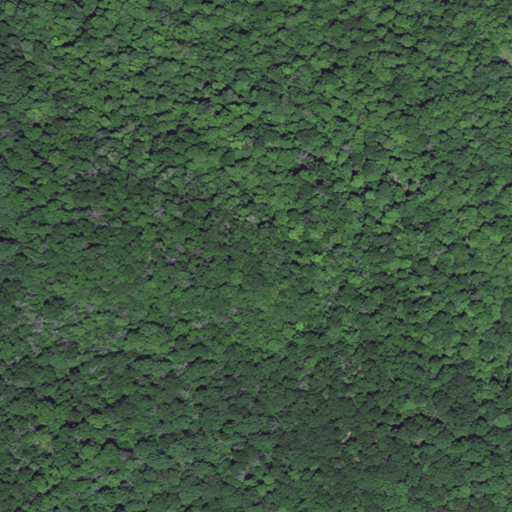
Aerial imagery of mountain in Kentucky named Wildcat Mountain containing only deciduous forest